Question: I am trying to create a simple login using express and angularjs. The angular js app runs on a separate server (grunt server localhost:9000) while the express app runs on another port. For my express app, I have the following headers set:
'''
app.all('/*', function(req, res, next) {
res.header("Access-Control-Allow-Origin", "http://localhost:9000");
res.header("Access-Control-Allow-Headers", "Origin, X-Requested-With, Content-Type, Accept");
res.header("Access-Control-Allow-Methods", "GET, POST, PUT, DELETE");
res.header("Access-Control-Allow-Credentials", "true");
next();
});
'''
I am running angular 1.0.7, meaning that I can set some defaults in the config step:
'''
// Add COR ability
$httpProvider.defaults.useXDomain = true;
delete $httpProvider.defaults.headers.common['X-Requested-With'];
'''
And the withCredentials on the $http request:
'''
$http({
method : "GET",
withCredentials : true,
url : apiEndpoint + '/session'
}, success);
'''
So after logging in with my app, a session is created and a cookie can be seen in the response. Using chrome debugging tools, I can see that the connect session cookie is being sent with the next subsequent request (the session call above). On the server, however, the 'req.session' property is still empty. Of course I could just host the angular app with express and get around all of this, but I'd rather keep the two projects/servers separate.
This is a view of the '/session' request, with the connect session cookie attached to the request:

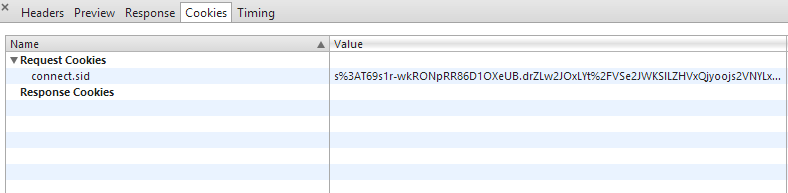
Answer: I had to mess around with a few different things to get this working. First, I upgraded to the edge angular, as some values could not be globally defaulted on $http that I needed.
In the angular 'config()' step, I added:
'''
// Add COR ability
$httpProvider.defaults.useXDomain = true;
$httpProvider.defaults.withCredentials = true;
delete $httpProvider.defaults.headers.common['X-Requested-With'];
'''
In express, I created an angular middleware:
'''
exports.angularHeaders = function(req, res, next){
res.header("Access-Control-Allow-Origin", '{{insert your ui endpoint}}');
res.header("Access-Control-Allow-Headers", "Origin, X-Requested-With, Content-Type, Accept");
res.header("Access-Control-Allow-Methods", "GET, POST, PUT, DELETE, OPTIONS");
res.header("Access-Control-Allow-Credentials", "true");
next();
};
'''